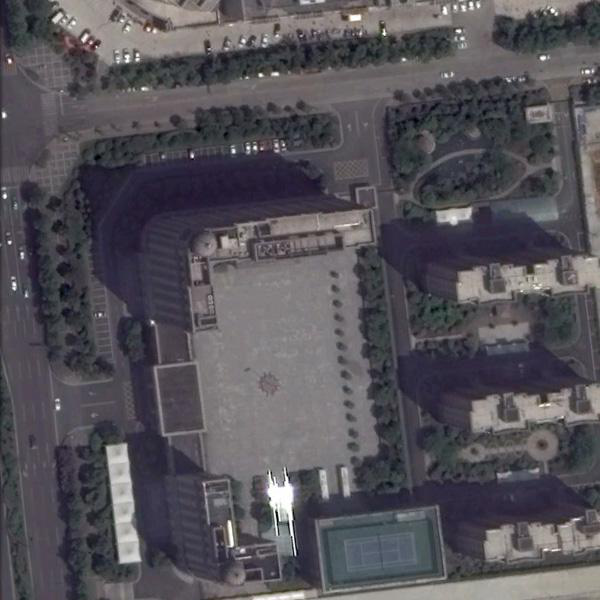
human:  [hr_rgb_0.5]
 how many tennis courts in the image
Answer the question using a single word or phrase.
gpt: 1